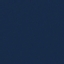
Land use / land cover: SeaLake